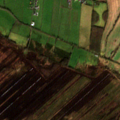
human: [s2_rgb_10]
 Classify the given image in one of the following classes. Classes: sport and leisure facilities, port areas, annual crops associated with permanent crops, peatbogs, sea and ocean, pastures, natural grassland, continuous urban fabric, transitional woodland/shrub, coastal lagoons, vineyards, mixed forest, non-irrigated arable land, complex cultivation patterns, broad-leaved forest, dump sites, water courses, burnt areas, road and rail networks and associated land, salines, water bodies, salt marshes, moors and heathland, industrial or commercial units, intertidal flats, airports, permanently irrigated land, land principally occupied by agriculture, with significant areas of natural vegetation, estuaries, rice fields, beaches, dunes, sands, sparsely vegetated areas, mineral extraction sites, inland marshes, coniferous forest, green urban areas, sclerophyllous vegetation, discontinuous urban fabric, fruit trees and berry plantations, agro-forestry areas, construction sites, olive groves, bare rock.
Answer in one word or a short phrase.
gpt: non-irrigated arable land, pastures, transitional woodland/shrub, peatbogs